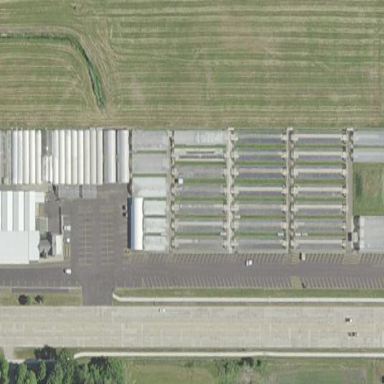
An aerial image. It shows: Plant nursery area.